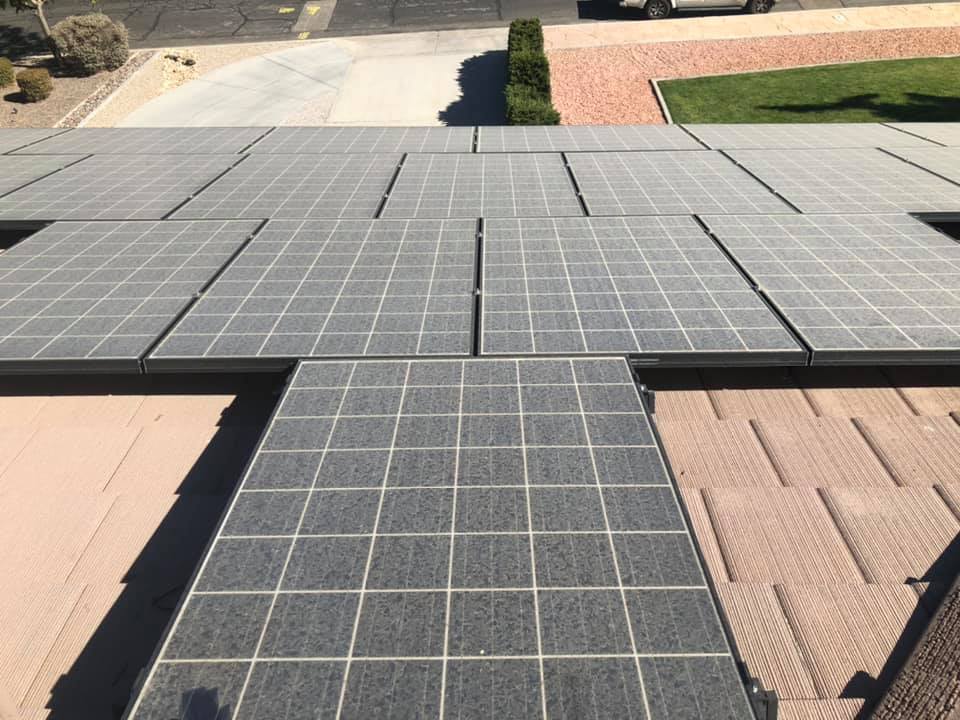
Label: Dusty